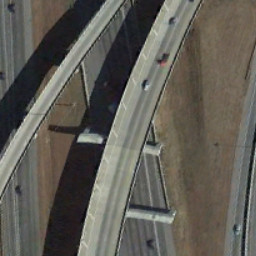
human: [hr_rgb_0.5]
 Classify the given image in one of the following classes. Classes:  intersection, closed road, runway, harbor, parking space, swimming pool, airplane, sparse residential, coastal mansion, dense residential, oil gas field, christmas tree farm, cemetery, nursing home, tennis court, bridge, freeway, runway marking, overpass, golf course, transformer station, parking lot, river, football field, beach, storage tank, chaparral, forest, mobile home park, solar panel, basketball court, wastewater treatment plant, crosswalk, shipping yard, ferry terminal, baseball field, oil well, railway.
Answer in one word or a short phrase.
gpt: overpass